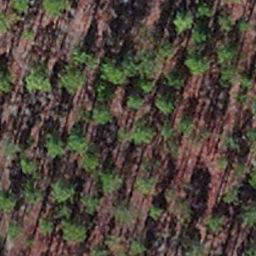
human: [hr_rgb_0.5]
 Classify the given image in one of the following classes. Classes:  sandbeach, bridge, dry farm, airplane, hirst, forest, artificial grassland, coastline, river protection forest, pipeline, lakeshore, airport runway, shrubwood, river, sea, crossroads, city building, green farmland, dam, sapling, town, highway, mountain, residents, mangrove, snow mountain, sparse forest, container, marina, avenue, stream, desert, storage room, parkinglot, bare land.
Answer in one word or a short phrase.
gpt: sapling